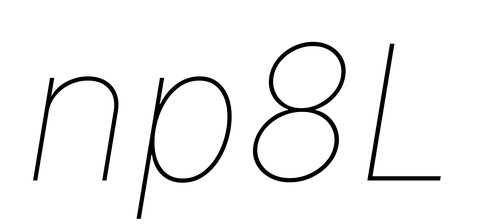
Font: Inter-Italic_Thin_Italic